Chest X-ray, PA view. Patient: 58 years old, sex M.
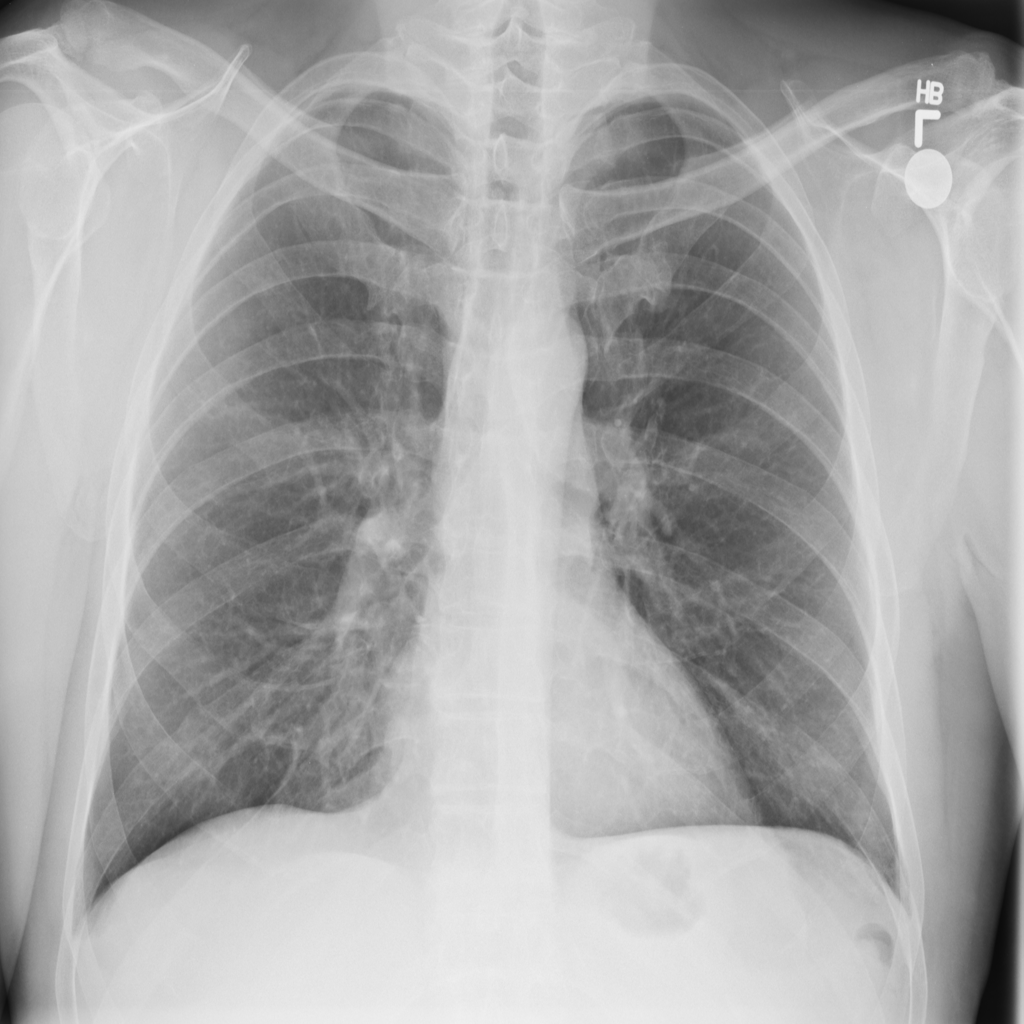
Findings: No Finding